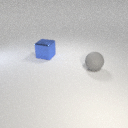
large gray rubber sphere to the right of large blue metal cube